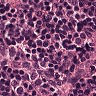
Metastatic tissue present: no